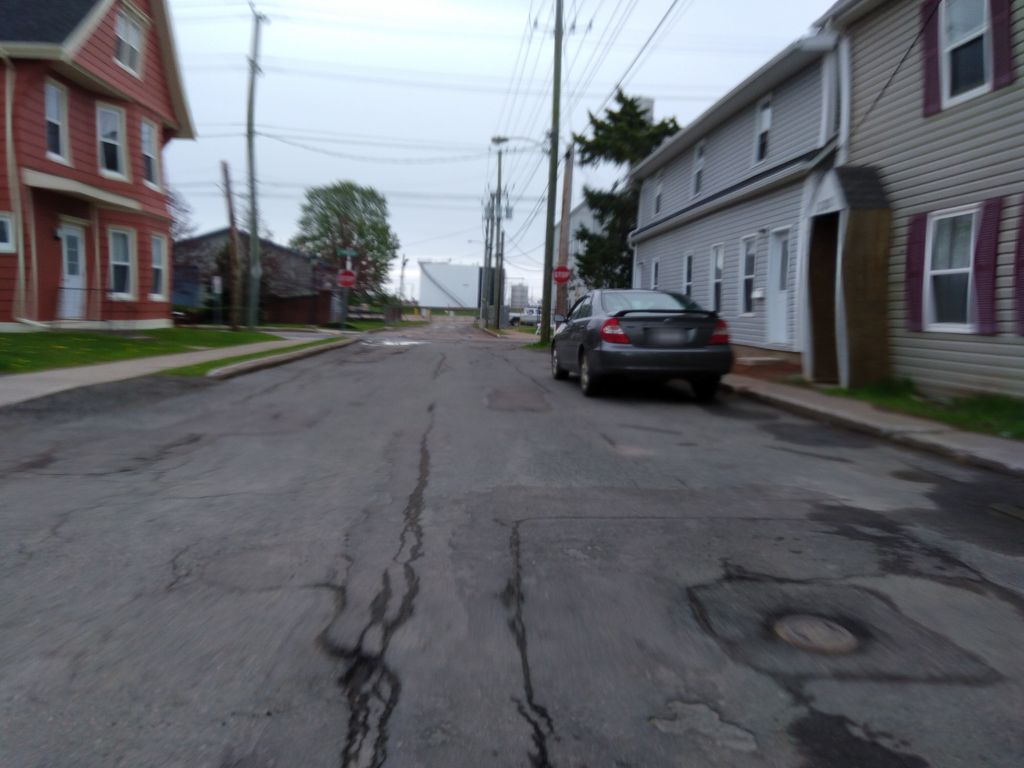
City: charlottetown